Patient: sex F, age 65
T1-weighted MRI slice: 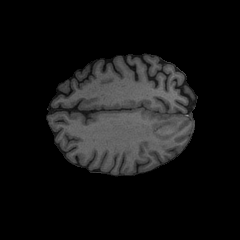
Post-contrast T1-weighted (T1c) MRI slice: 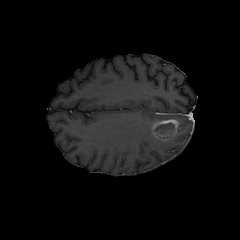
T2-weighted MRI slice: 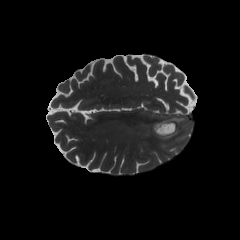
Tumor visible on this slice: yes
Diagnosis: Glioblastoma, IDH-wildtype
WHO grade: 4